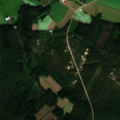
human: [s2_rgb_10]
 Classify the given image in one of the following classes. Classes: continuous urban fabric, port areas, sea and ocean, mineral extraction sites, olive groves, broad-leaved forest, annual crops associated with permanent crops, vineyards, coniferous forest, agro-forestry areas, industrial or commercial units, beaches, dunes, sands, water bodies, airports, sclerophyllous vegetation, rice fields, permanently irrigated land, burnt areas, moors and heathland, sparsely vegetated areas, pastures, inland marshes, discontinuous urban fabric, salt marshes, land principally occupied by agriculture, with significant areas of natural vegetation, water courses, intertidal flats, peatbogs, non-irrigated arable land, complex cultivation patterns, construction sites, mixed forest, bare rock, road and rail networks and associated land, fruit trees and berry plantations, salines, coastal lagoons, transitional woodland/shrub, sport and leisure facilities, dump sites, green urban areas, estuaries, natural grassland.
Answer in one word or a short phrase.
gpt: non-irrigated arable land, coniferous forest, mixed forest